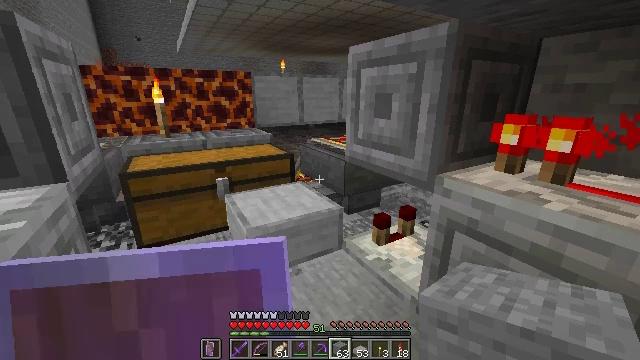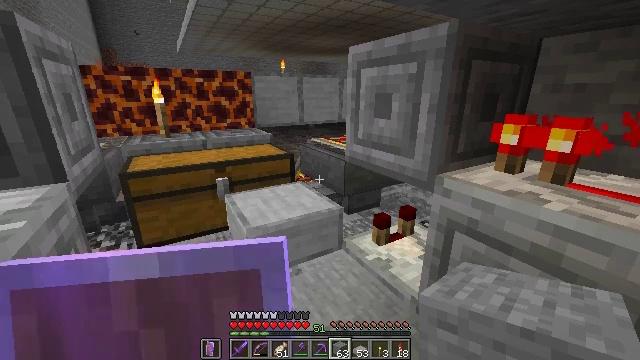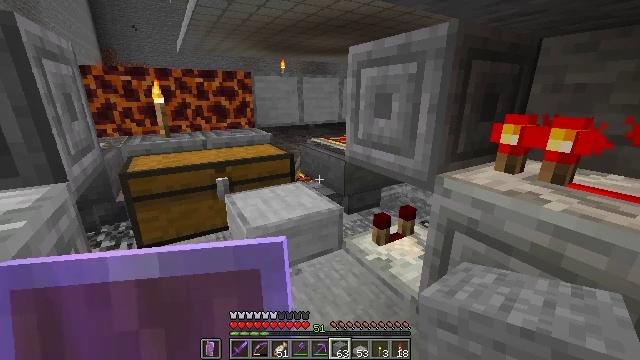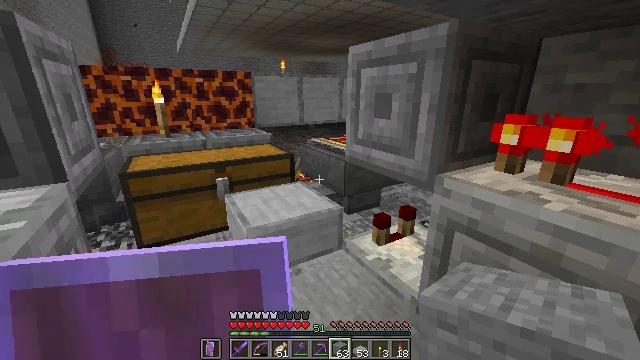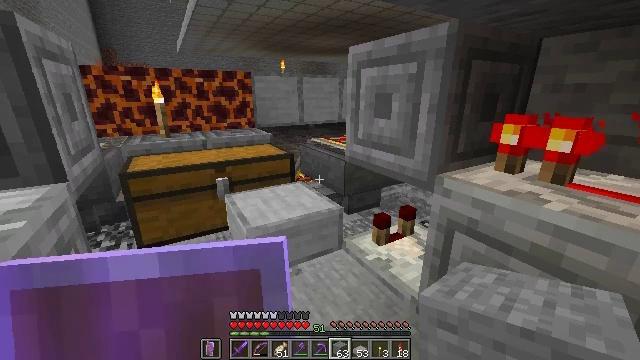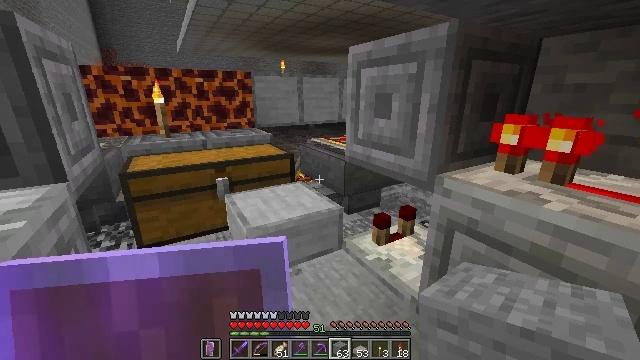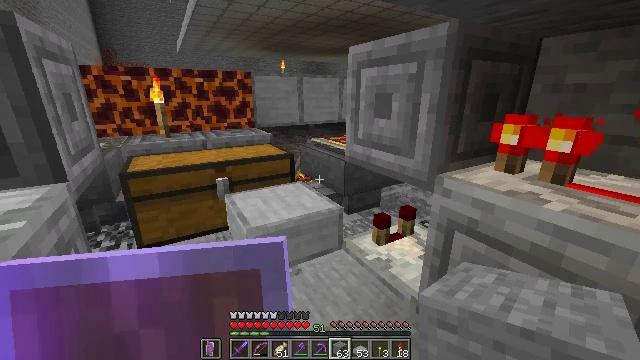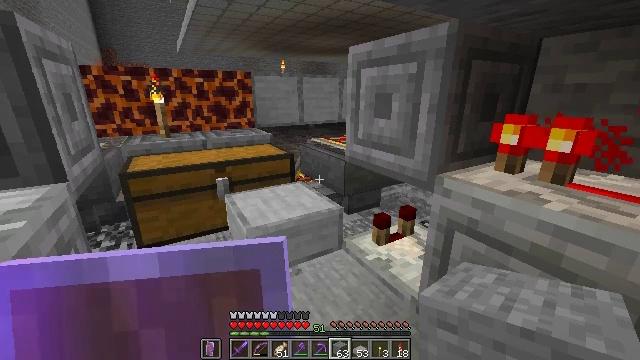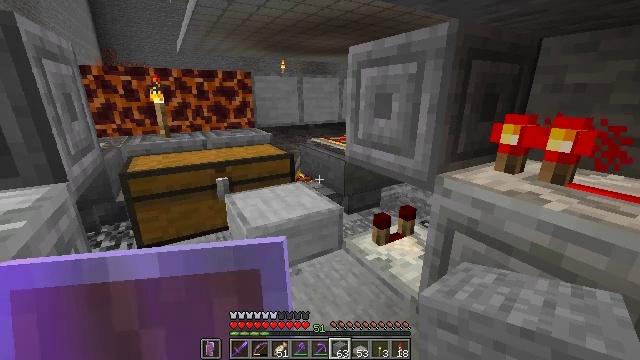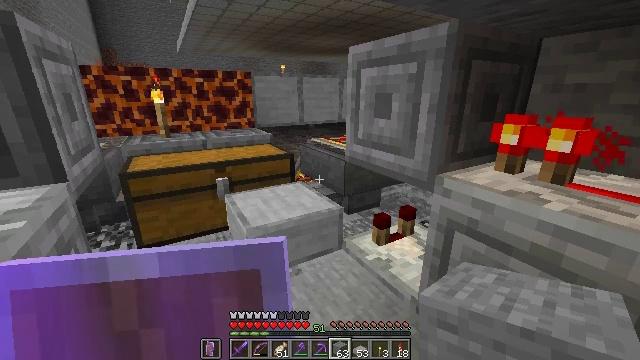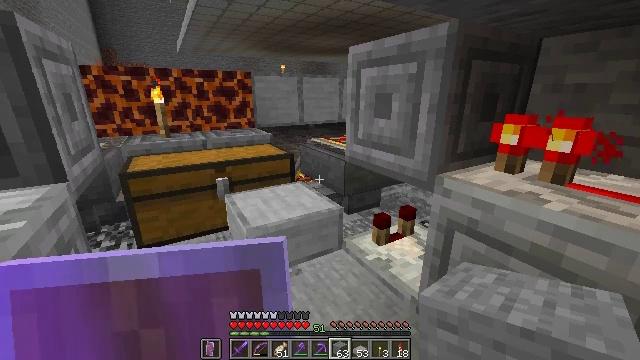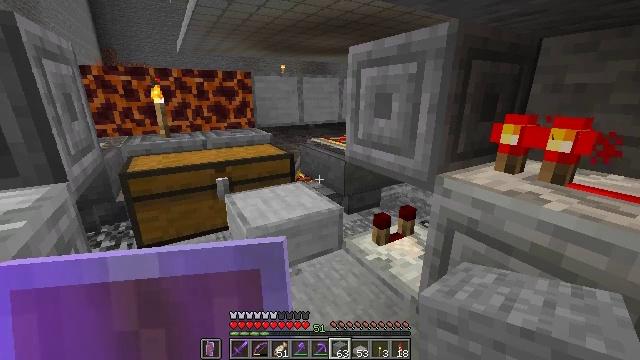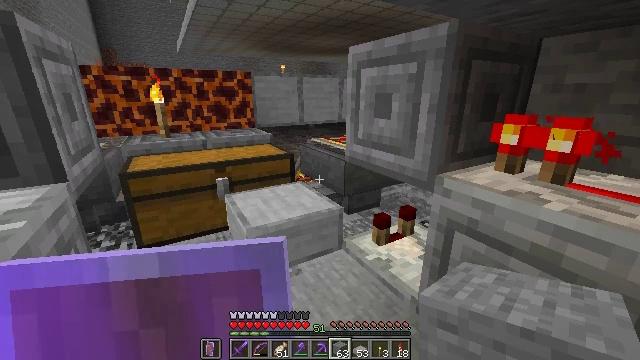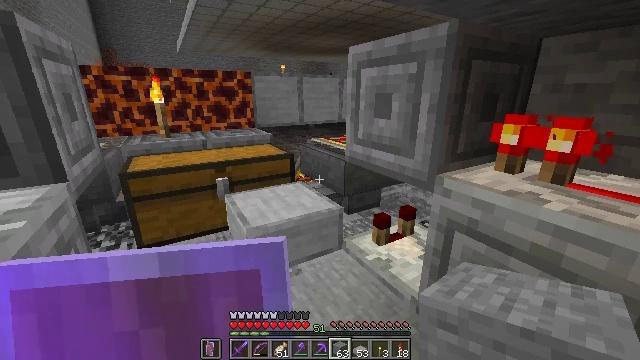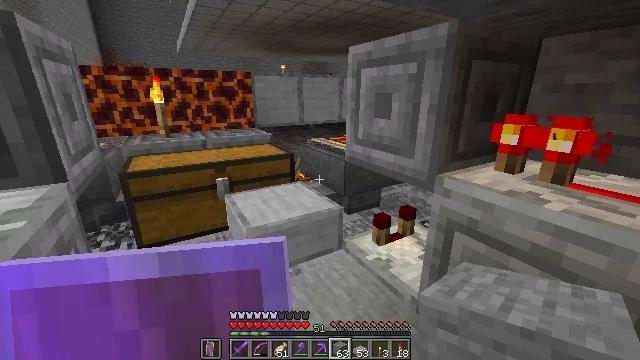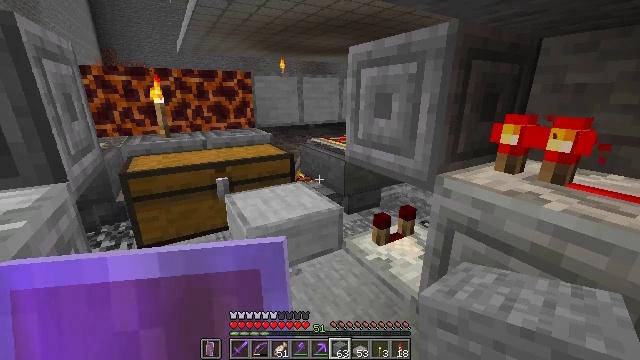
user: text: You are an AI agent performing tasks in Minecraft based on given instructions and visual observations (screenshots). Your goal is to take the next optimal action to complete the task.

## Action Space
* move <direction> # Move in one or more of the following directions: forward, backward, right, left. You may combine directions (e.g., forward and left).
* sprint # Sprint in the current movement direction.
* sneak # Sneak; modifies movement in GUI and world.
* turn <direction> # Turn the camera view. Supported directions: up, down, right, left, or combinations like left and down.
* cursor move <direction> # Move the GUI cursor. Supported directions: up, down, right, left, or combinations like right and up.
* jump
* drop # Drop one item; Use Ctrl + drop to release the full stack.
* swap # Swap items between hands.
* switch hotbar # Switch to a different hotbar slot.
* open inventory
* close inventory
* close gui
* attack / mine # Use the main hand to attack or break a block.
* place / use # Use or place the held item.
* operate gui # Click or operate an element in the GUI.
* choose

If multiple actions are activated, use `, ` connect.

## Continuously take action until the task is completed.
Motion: motion action
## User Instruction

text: Gather chiseled stone bricks from ruins.
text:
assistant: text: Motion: no_op
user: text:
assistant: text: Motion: no_op
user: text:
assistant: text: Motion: no_op
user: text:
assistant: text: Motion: no_op
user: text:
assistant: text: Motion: no_op
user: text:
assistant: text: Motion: no_op
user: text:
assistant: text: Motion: no_op
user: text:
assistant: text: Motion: no_op
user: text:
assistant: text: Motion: no_op
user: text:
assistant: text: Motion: no_op
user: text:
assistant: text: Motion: no_op
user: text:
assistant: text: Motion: no_op
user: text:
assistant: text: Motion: no_op
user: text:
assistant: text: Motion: no_op
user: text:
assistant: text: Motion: no_op
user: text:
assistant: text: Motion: no_op
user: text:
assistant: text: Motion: no_op
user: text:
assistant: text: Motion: no_op
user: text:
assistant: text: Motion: no_op
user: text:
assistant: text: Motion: no_op
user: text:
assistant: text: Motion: no_op
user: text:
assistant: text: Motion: no_op
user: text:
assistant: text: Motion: no_op
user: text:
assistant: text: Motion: no_op
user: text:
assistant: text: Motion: no_op
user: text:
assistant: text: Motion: no_op
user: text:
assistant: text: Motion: no_op
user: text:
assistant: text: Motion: no_op
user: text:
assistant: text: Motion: no_op
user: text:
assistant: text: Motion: no_op